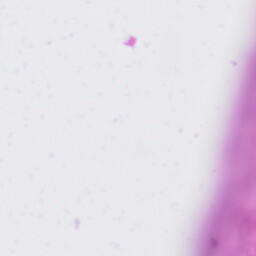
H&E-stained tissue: Liver